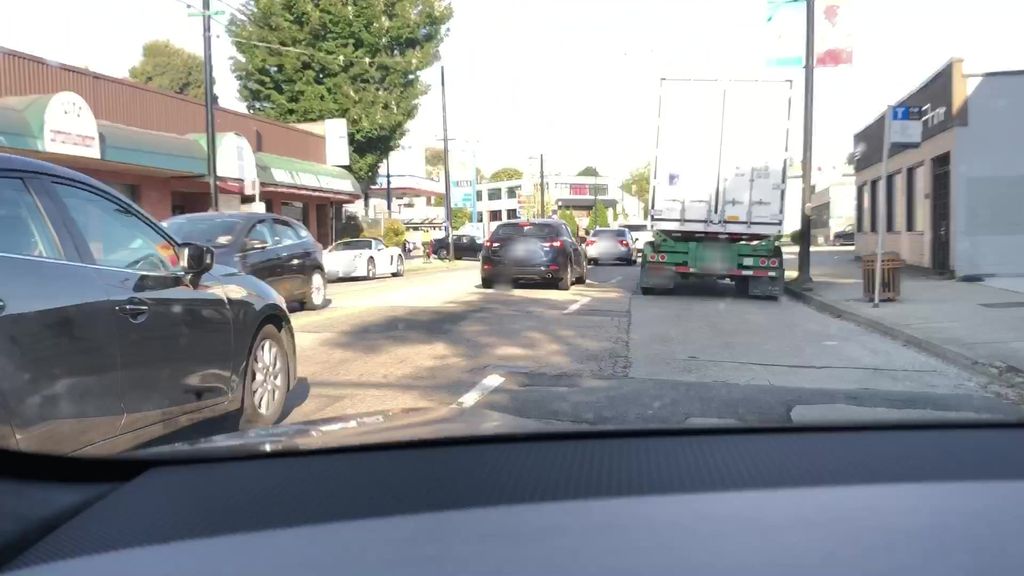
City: vancouver